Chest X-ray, AP view. Patient: 76 years old, sex F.
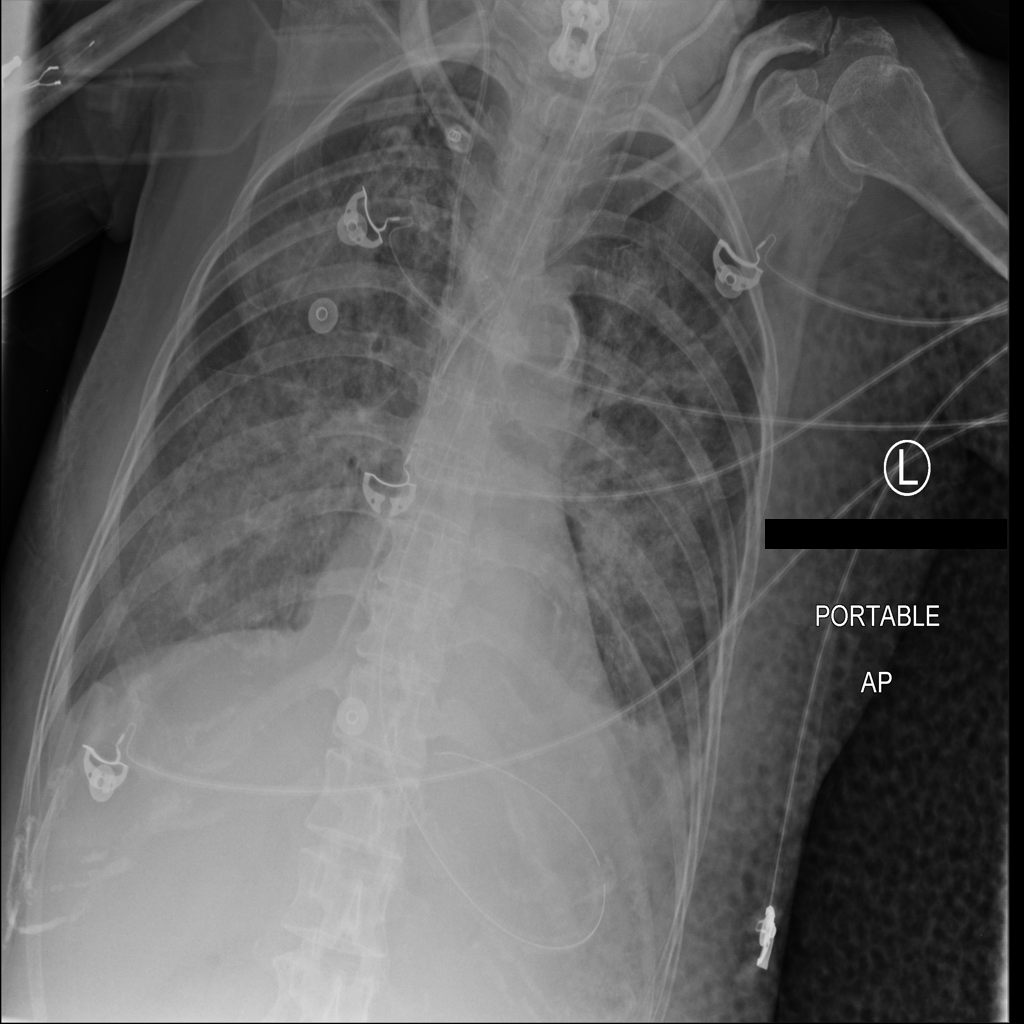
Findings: Atelectasis, Consolidation, Edema, Effusion, Infiltration